Question: I have a file which contains two column data. when plotted, it looks like
Green line is showing mean.
I want to show mean value on Y-axis. Is it possible?
code:
'set style data lines'
'set termoption enhanced'
'set term png'
'set title "17th oct"'
'stats 'data/17-10-2013' using 1:2 nooutput'
'set xdata time'
'set timefmt "%s"'
'set format x "%H"'
'set output "images/17_DB.png"'
'plot "data/17-10-2013" using 1:3 title " Data" , STATS_mean_y title " Mean"'
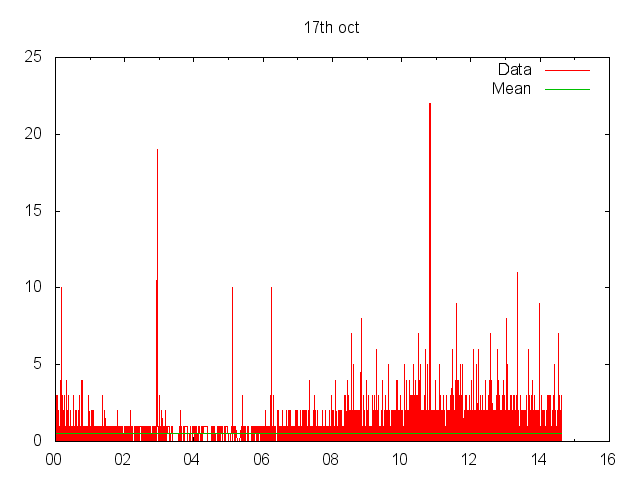
Answer: Here are three different options to display the value:
'''
set term pngcairo enhanced
set output "images/17_DB.png"
set title "17th oct"
stats 'data/17-10-2013' using 1:2 nooutput
set xdata time
set timefmt "%s"
set format x "%H"
# first option
set ytics add (sprintf('%.1f', STATS_mean_y) STATS_mean_y)
# second option
set ytics add ('' STATS_mean_y)
set rmargin 3
set label left at graph 1.05,first STATS_mean_y sprintf('%.1f', STATS_mean_y)
set style data lines
# third option inside the key label
plot "data/17-10-2013" using 1:3 title "Data" , STATS_mean_y title sprintf("Mean = %.1f", STATS_mean_y)
'''
Here some notes about the different options:
1. The first option is the easiest, but the label could overlap with another label (here with the 0).
2. The second option adds an empty mayor tic, and places the label on the right side. This requires the right margin to be increased manually (you may need to use another value, e.g. set rmargin 2 and other coordinates).
3. The third option just places the value in the key (legend) entry.
For a nicer 'x'-axis, you may want to add 'set autoscale xfix', which gets you rid of the empty space on the right side.